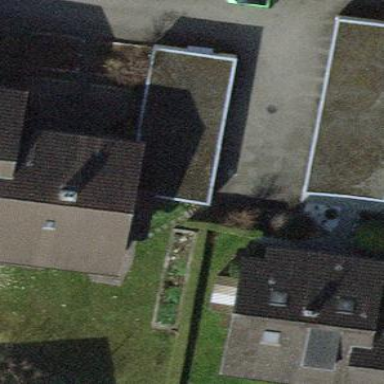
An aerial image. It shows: Group of garages.